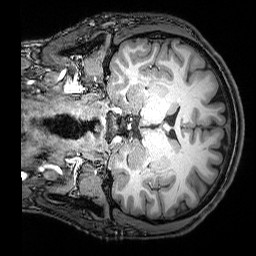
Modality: T1w
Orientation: coronal
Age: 28
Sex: male
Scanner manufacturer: siemens
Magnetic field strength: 3 T
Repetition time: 2.53 s
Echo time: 0.00388 s